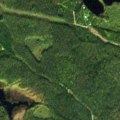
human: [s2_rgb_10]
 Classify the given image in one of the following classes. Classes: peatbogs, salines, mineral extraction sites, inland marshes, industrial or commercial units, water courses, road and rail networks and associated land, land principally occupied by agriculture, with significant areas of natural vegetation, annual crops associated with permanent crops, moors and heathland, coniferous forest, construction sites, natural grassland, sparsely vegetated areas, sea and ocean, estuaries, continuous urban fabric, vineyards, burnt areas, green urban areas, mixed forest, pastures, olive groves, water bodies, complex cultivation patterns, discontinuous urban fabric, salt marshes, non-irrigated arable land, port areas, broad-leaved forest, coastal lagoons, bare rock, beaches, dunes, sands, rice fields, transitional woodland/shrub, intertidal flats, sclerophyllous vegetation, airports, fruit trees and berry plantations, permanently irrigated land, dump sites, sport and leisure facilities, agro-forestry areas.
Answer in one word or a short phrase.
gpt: coniferous forest, mixed forest, water bodies